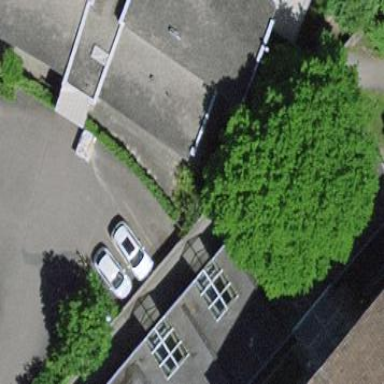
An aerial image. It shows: Bicycle parking facility.